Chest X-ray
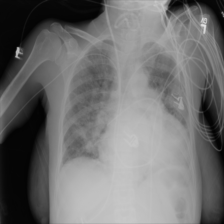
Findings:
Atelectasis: negative
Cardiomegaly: positive
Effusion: positive
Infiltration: negative
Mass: negative
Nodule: negative
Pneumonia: negative
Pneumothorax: negative
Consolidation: negative
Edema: negative
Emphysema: negative
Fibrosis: negative
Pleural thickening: negative
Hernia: negative